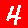
Digit: 4